Field crop: tomato
Growth stage: 1
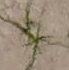
Species: cyperus